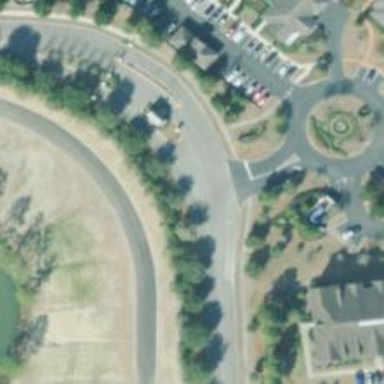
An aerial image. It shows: Unmarked crossing on footway.